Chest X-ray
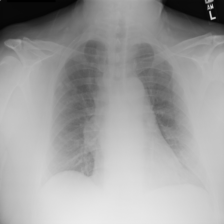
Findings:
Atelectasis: negative
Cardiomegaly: negative
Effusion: negative
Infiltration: negative
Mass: negative
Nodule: negative
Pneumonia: negative
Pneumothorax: negative
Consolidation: negative
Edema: negative
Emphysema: negative
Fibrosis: negative
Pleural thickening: negative
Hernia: negative